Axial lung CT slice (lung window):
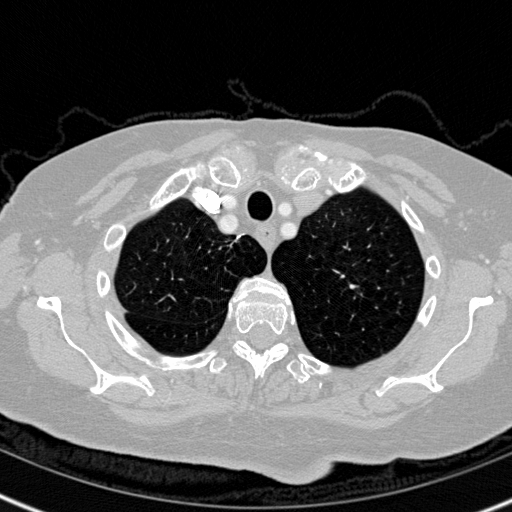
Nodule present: no